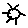
Label: sun